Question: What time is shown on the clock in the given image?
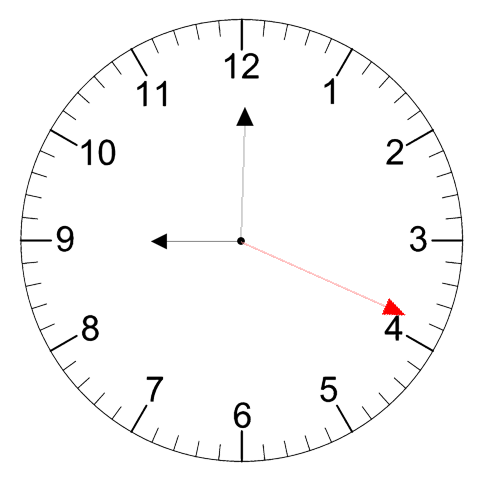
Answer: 09:00:19